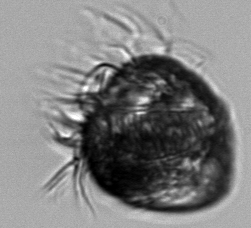
Label: Strombidium_capitatum